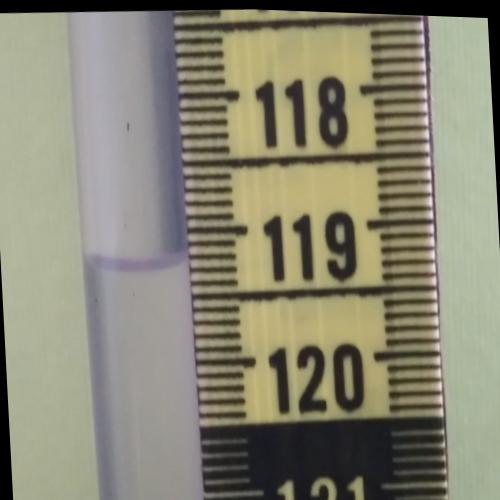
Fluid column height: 119.3 cm